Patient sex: M
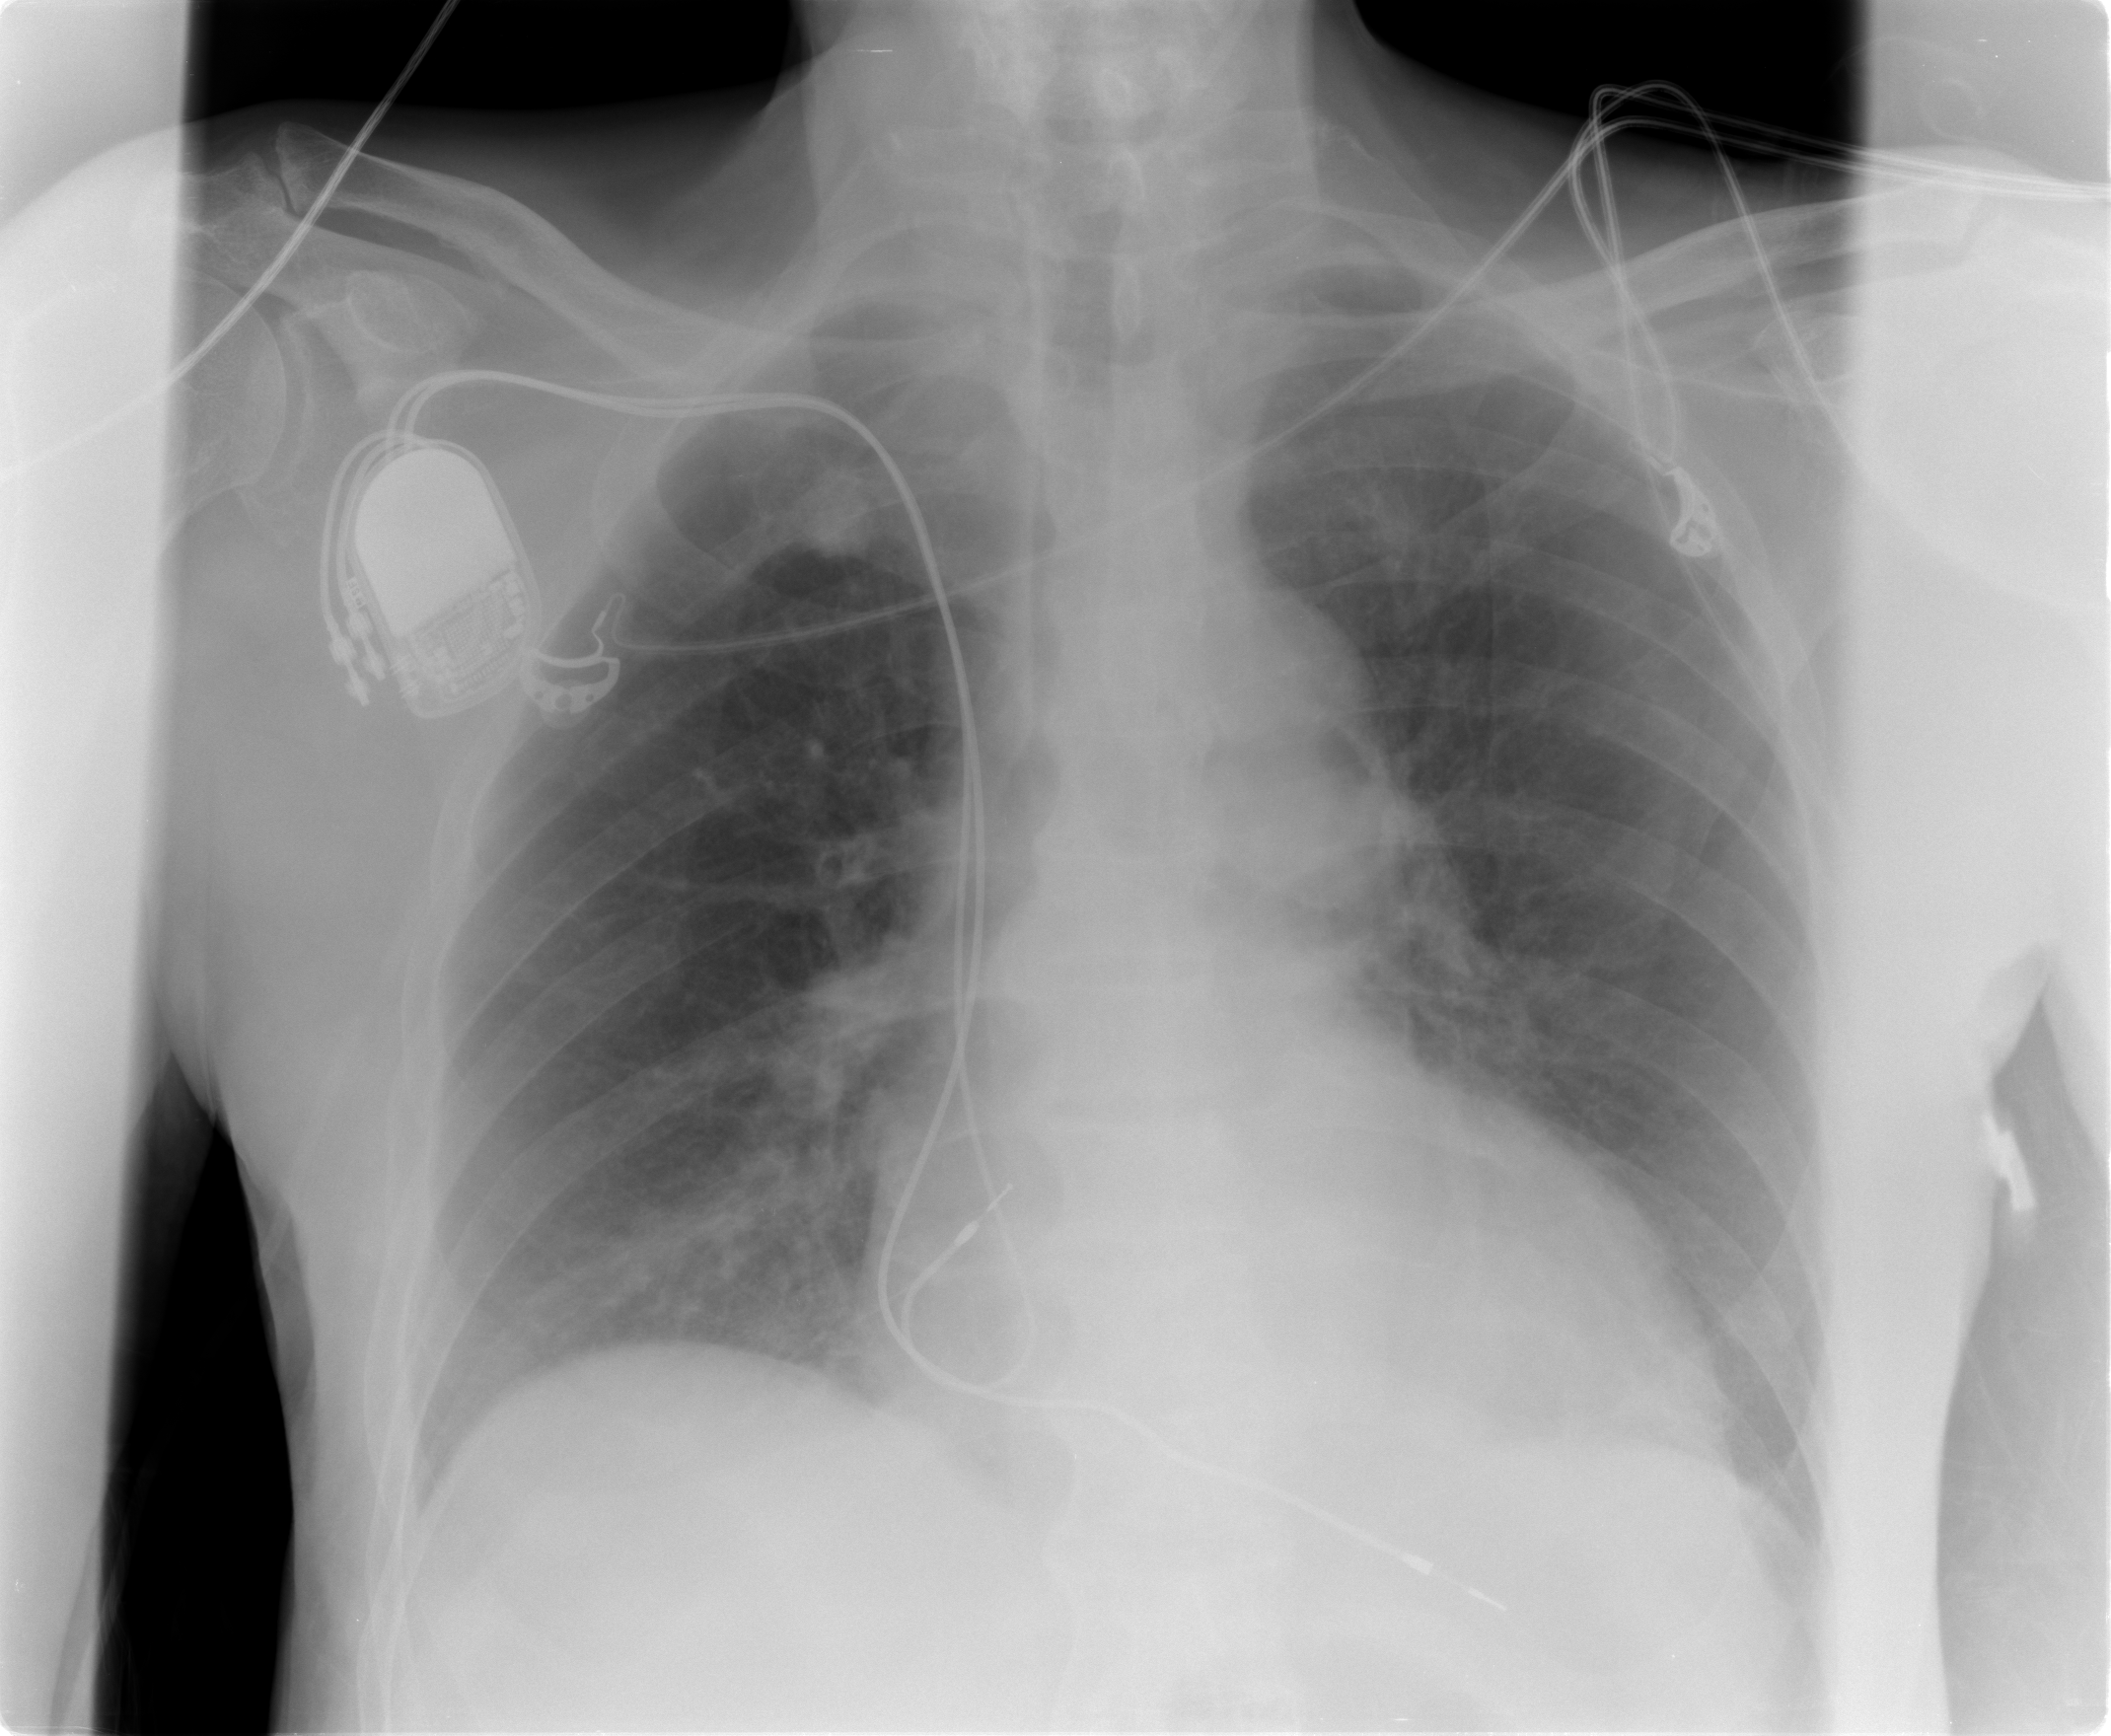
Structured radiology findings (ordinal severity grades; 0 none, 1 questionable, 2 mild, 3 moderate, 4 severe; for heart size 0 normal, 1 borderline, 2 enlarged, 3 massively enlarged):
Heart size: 0
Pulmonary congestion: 0
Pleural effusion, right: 0
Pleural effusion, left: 0
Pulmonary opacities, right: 1
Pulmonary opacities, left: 0
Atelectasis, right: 0
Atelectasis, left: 0